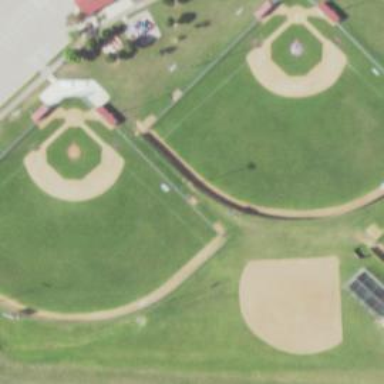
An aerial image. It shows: Baseball pitch for leisure land activities.